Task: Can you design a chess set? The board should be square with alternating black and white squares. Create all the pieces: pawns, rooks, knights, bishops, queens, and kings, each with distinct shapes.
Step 4513:
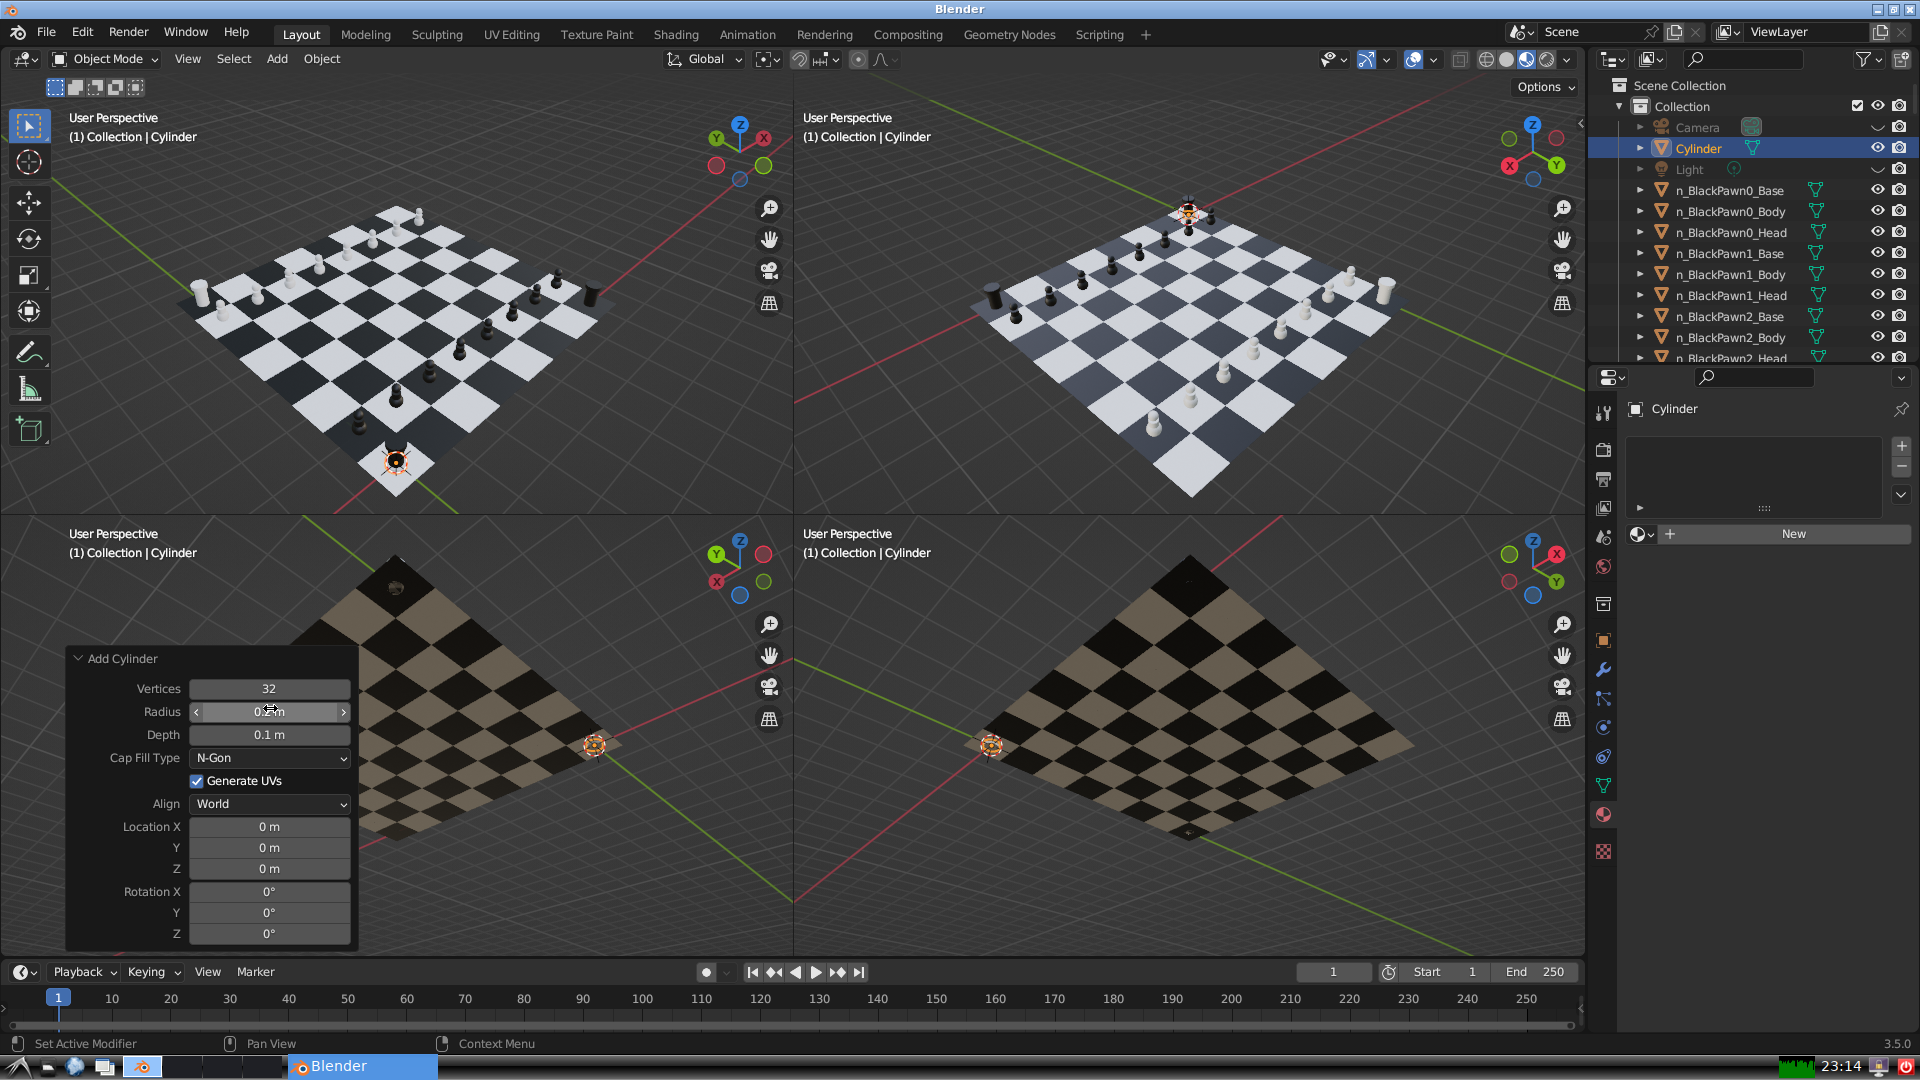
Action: click: no